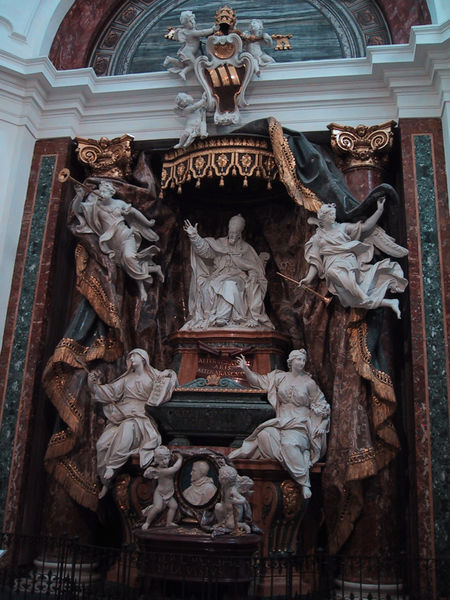
Titel: Grabmal für Papst Gregor XV.
Künstler: Pierre d. J. Legros
Standort: Rom, S. Ignazio (EU - I - Latium)
Schlagwörter: frauen, marmor, männer, säulen, vorhang, kirche, gold, rokoko, engel, putte, skulptur, relief, figuren, büste, plastik, nische, vergoldet, münster, altar, sarg, ionisch, posaunen, posaune, putten, bauplastik, kriche, pabst, bewgung, b, a, hierarchien